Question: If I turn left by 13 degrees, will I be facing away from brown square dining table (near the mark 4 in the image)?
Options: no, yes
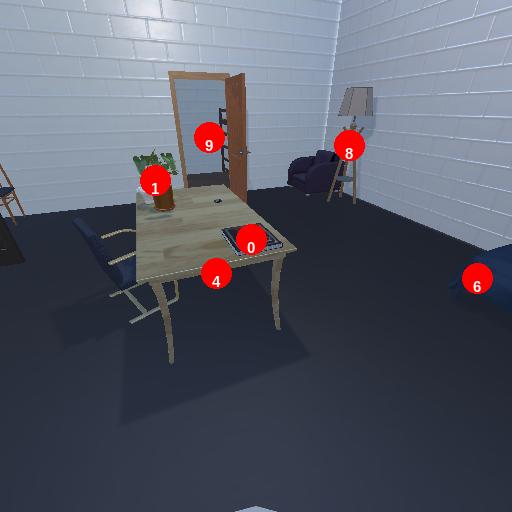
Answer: no